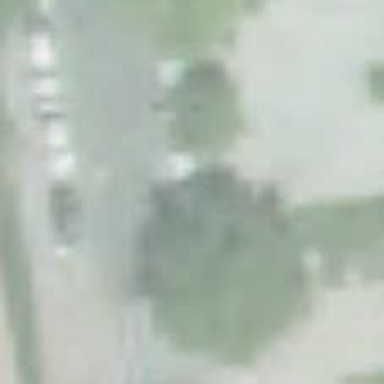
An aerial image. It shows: Taxi stand.